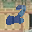
Label: 2